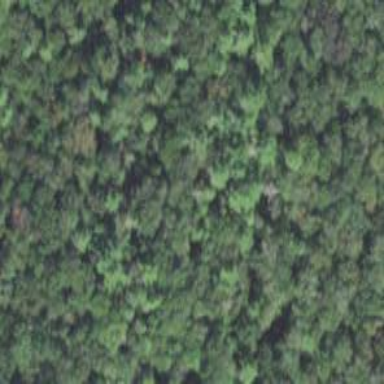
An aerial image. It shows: Woodland with needle-leaved trees.